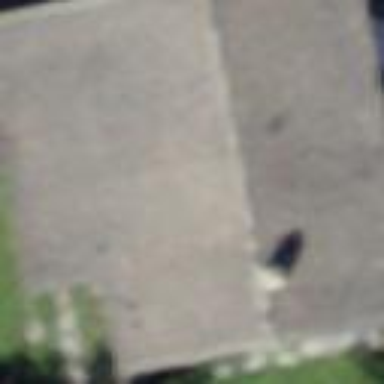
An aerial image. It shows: Simple house.